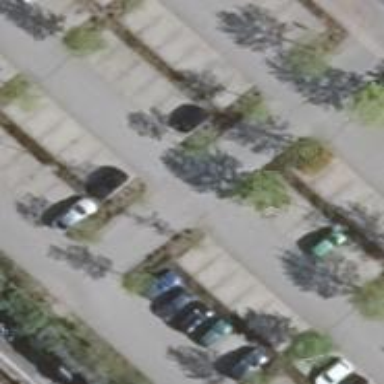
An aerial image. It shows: Paved parking aisle serving as service road.